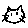
Label: cat